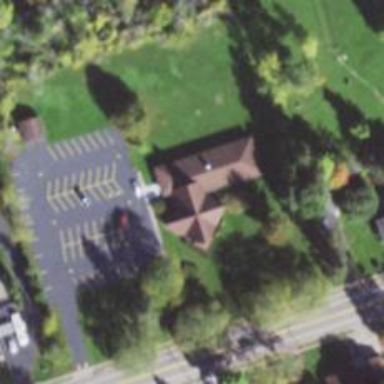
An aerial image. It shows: Place of worship.